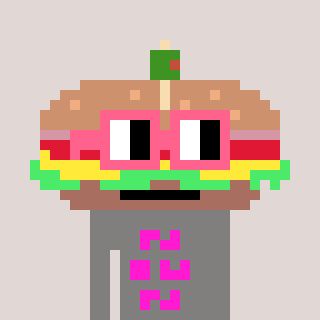
a pixel art character with square pink glasses, a sandwich-shaped head and a bluegrey-colored body on a warm background